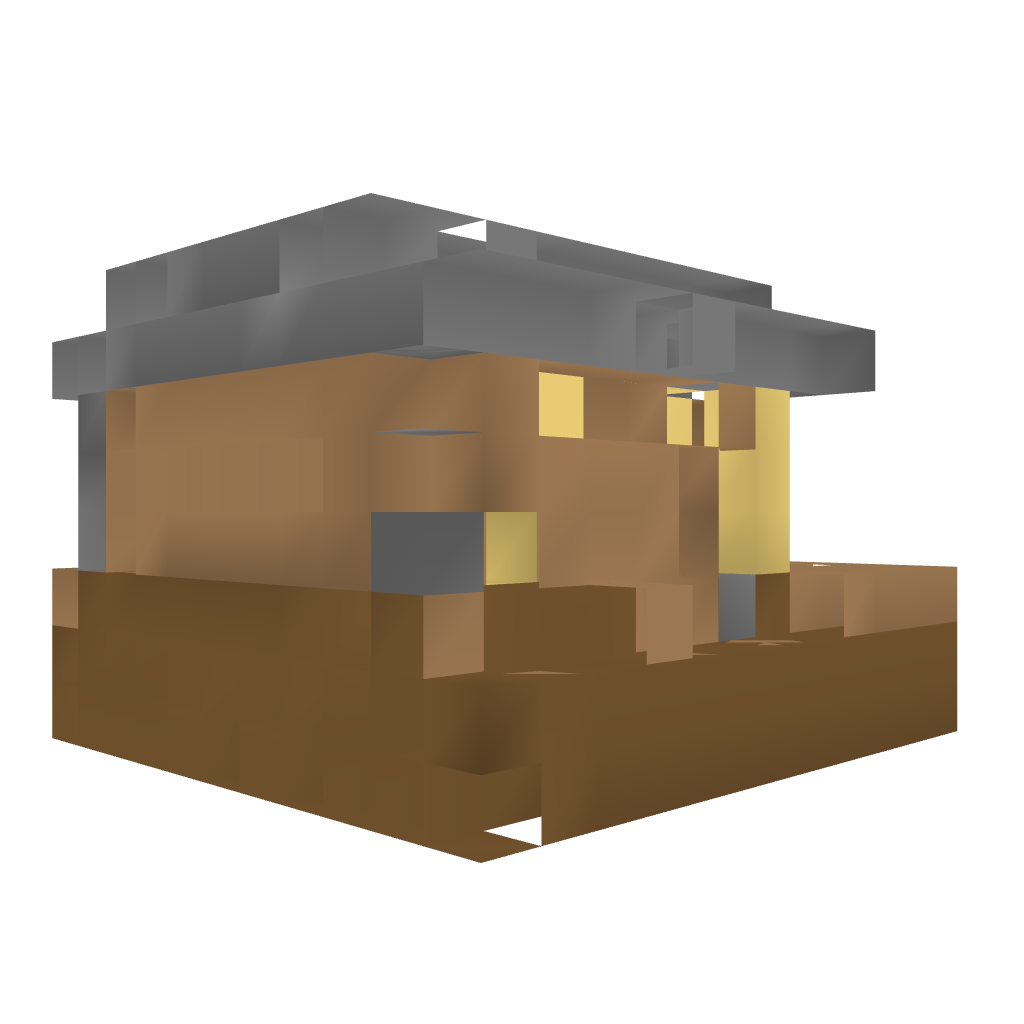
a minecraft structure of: Minecraft Sorting Machine bad low quality